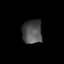
Tissue: prostate
Cell type: T cells
Senescence score: 0.2595
Nuclear area (px): 465
Mean DAPI intensity: 78.69